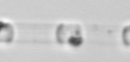
Label: Skeletonema